Interaction volume radius: 10 \u00c5
Interaction volume height: 30 \u00c5
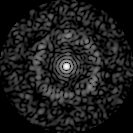
Disorder parameter: 0.8461